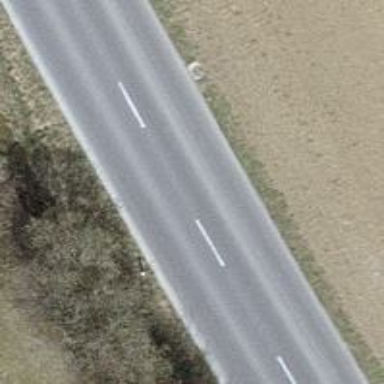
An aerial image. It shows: Tertiary road.